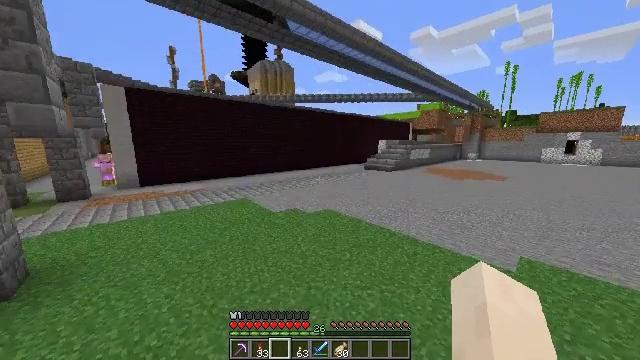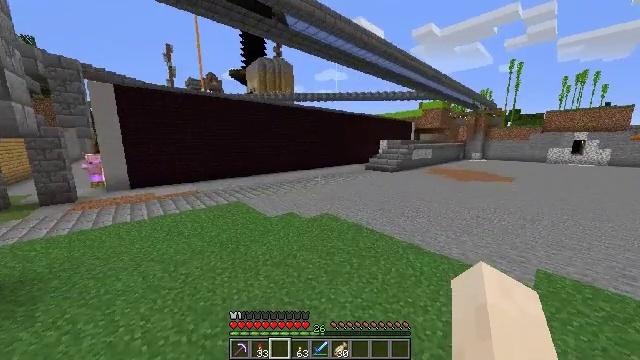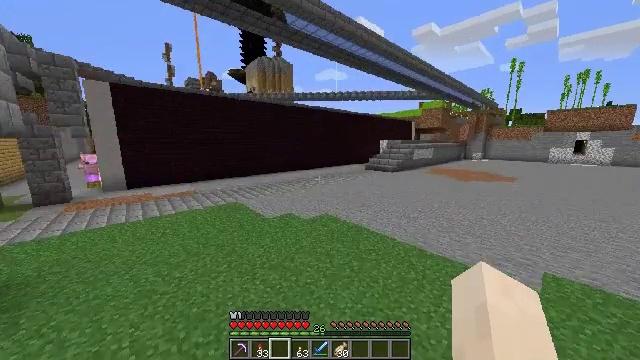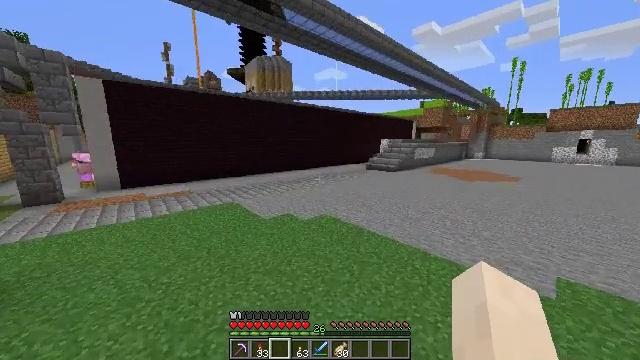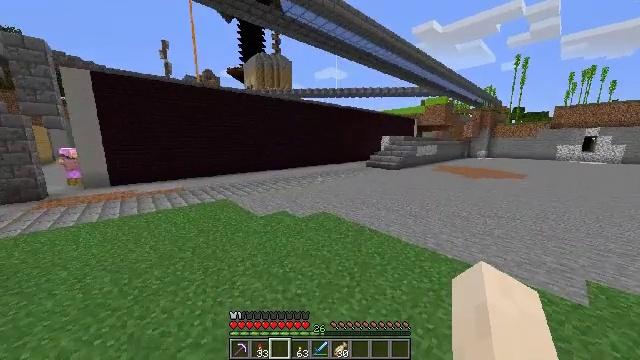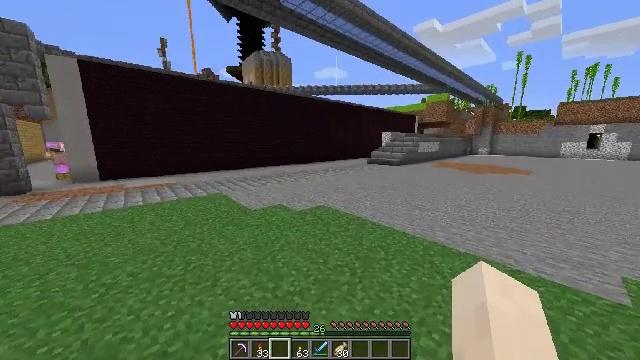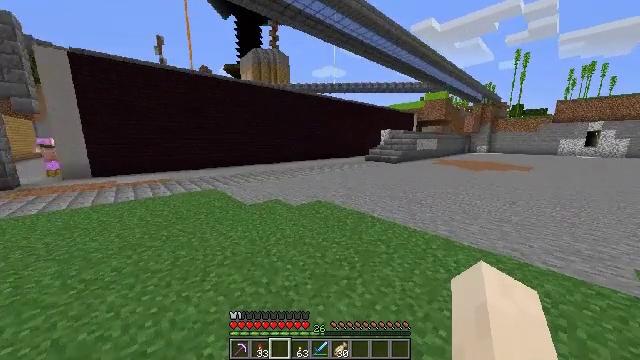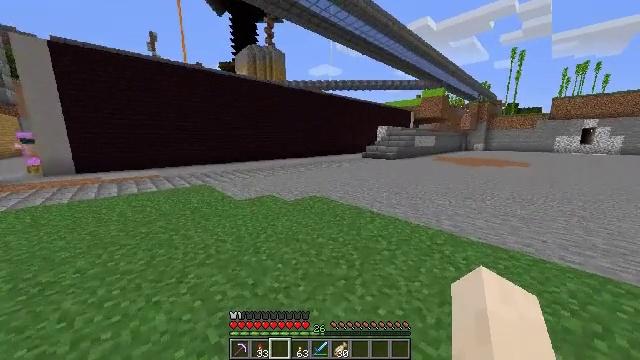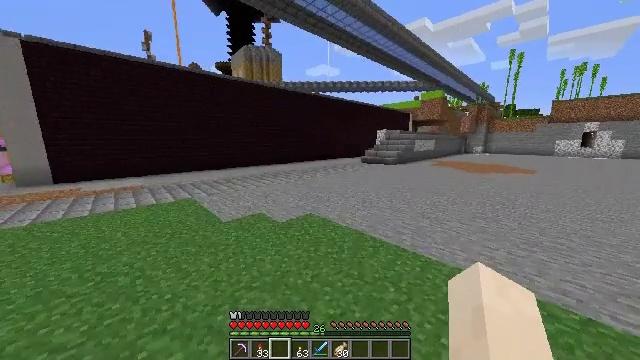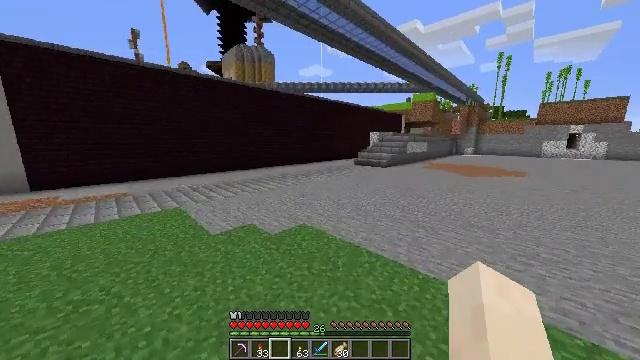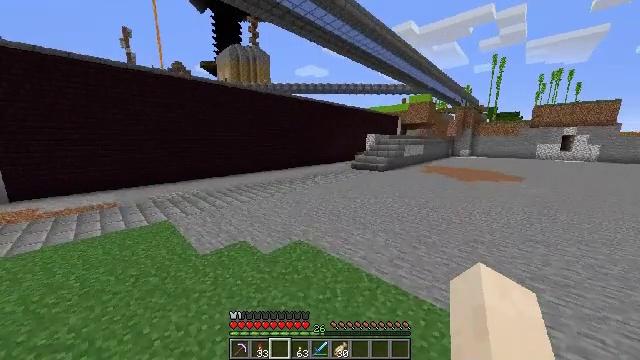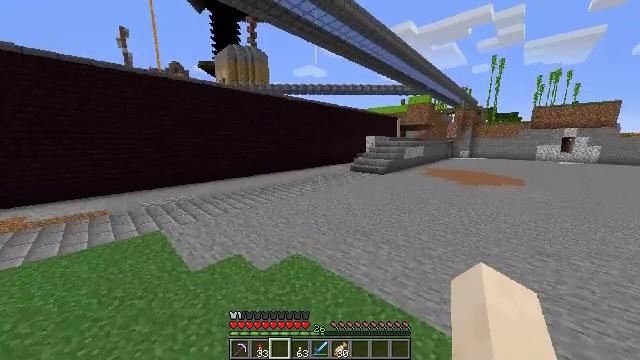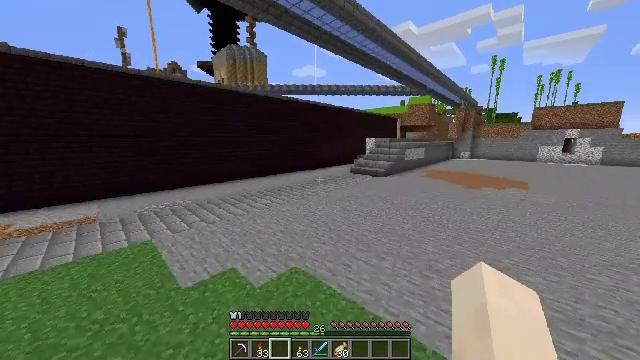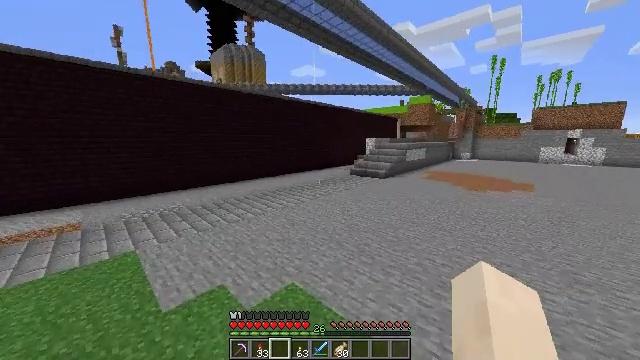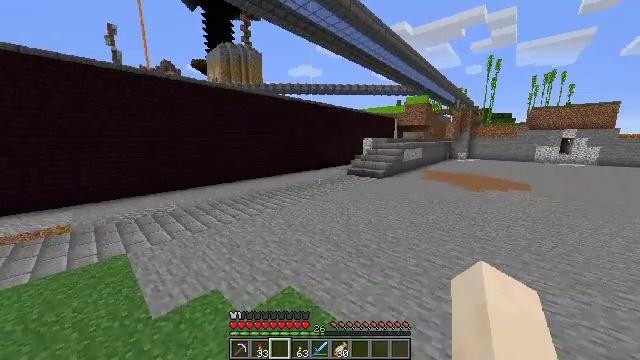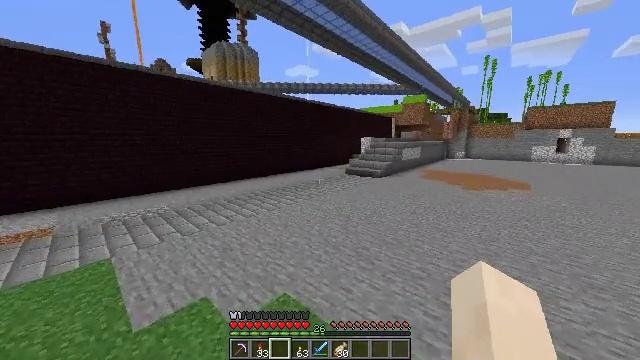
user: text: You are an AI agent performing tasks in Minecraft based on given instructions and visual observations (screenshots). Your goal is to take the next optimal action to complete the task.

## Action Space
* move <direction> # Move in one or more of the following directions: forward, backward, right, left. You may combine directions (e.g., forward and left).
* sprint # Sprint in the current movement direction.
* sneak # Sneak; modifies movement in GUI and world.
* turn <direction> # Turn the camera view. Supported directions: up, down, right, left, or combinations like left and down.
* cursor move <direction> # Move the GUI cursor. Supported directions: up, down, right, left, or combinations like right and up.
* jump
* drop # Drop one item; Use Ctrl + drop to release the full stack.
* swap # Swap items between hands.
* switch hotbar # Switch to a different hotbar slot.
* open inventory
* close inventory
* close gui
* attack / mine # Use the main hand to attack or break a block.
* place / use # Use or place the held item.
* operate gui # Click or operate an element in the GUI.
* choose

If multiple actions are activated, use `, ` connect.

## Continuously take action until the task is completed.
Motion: motion action
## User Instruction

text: Craft the emerald block at the crafting table.
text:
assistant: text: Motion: move forward, jump
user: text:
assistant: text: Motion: move forward, jump
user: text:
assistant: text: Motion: move forward, jump
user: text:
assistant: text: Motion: move forward, jump
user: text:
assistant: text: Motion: move forward, jump
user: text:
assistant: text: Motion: move forward, jump
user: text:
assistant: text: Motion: move forward, jump
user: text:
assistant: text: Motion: move forward, jump
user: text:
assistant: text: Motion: move forward, turn right, jump
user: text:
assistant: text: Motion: move forward, turn right, jump
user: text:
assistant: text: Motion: move forward, jump
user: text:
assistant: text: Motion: move forward, jump
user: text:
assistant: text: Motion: move forward, jump
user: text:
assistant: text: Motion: move forward, jump
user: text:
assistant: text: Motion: move forward, jump
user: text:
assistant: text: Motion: move forward, jump
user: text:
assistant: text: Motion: move forward, turn right, jump
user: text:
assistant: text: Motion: move forward, turn right, jump
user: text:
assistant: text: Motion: move forward, jump
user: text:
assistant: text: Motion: move forward, jump
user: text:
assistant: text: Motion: move forward, turn right, jump
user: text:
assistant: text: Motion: move forward, turn right, jump
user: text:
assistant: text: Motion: move forward, jump
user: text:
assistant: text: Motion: move forward, jump
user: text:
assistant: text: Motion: move forward, jump
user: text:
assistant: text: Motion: move forward, turn right, jump
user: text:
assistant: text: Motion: move forward, turn right, jump
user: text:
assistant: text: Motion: move forward, jump
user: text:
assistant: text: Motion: move forward, jump
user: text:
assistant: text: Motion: move forward, jump